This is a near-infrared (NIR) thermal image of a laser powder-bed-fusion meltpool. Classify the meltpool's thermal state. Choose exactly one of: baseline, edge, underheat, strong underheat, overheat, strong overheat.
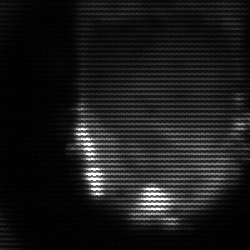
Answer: baseline